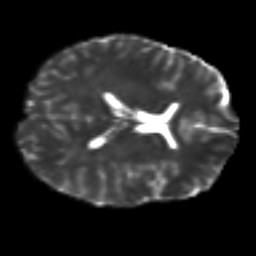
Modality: T2w
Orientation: axial
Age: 40
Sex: male
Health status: ill
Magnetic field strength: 3 T
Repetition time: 8.4 s
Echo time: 0.0926 s